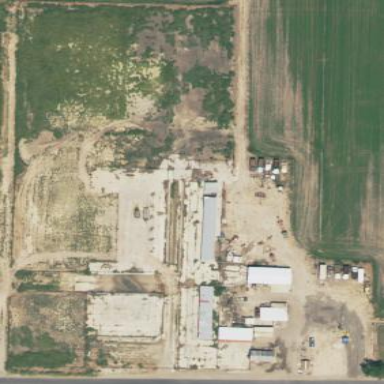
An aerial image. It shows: Farmyard area.